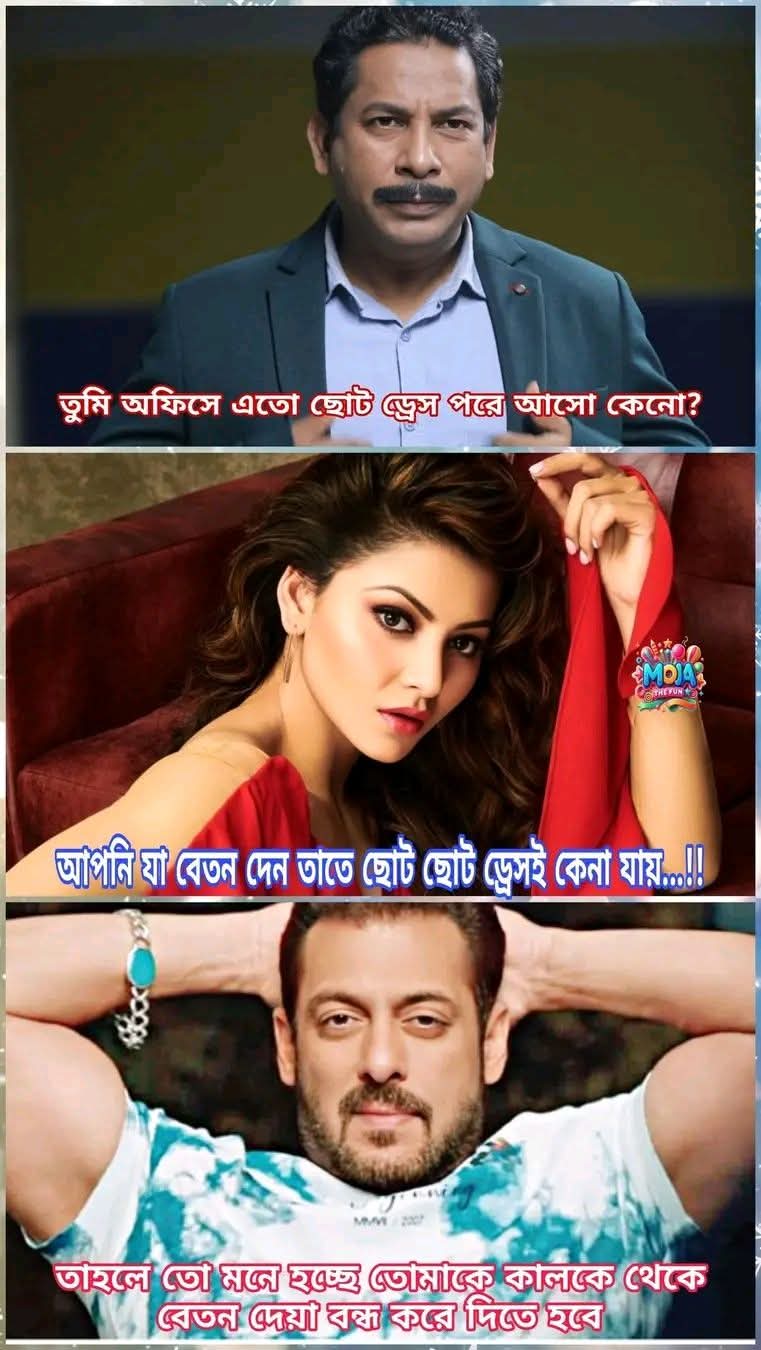
Text: তুমি অফিসে এতো ছোট ড্রেস পরে আসো কেনো?
আপনি যা বেতন দেন তাতে ছোট ছোট ড্রেসই কেনা যায়...!!
তাহলে তো মনে হচ্ছে তোমাকে কালকে থেকে বেতন দেয়া বন্ধ করে দিতে হবে
Label: Non Hate